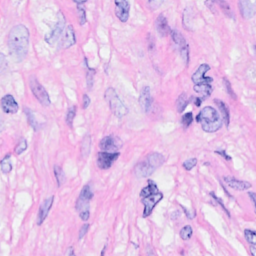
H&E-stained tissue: Breast